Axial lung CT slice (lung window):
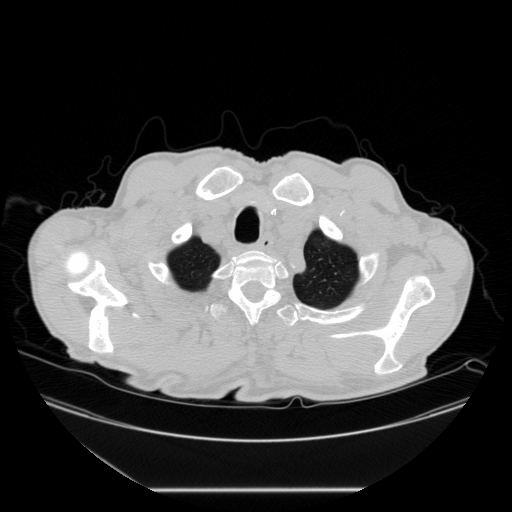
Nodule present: no